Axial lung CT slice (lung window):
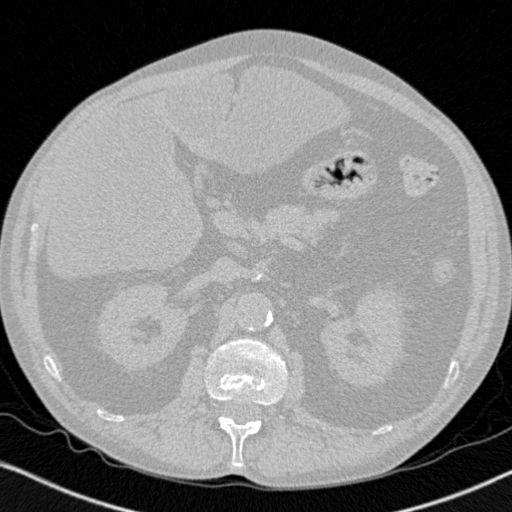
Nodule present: no